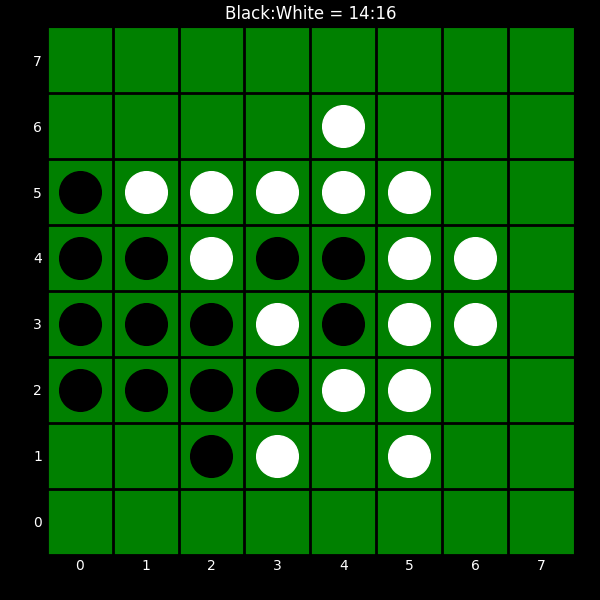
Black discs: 14
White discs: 16